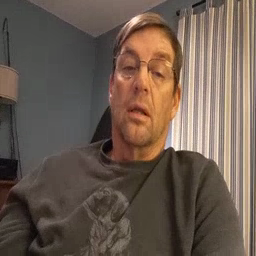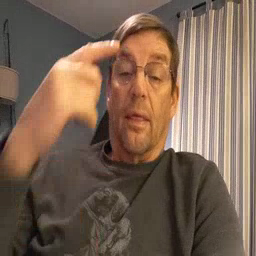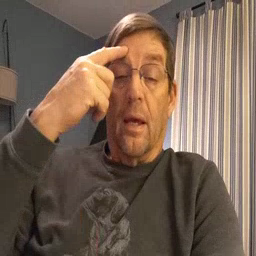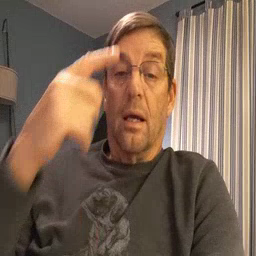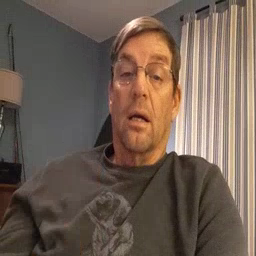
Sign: think